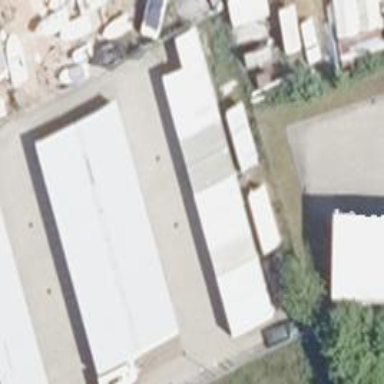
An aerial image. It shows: Storage rental shop.